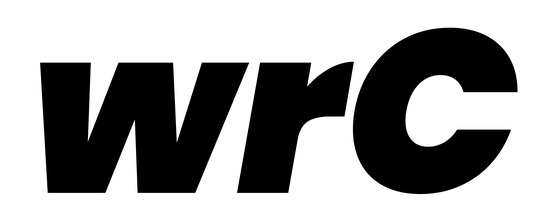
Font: Poppins-BlackItalic